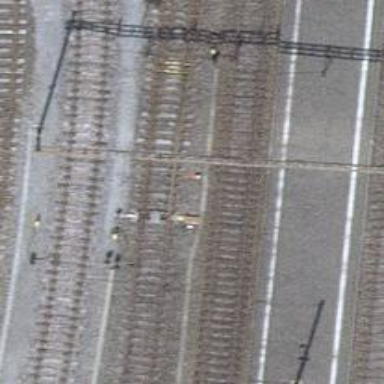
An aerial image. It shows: Railway switch.